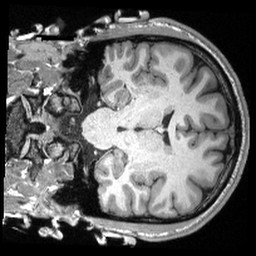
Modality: T1w
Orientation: coronal